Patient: sex F, age 60
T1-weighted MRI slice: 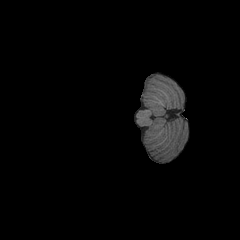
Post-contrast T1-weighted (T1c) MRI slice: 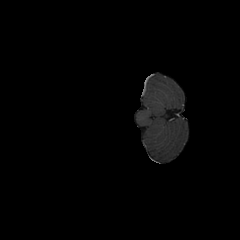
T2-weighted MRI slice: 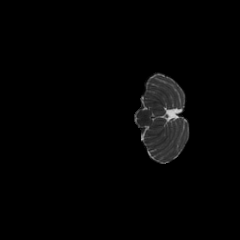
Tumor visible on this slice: no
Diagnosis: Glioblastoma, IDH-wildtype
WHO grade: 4